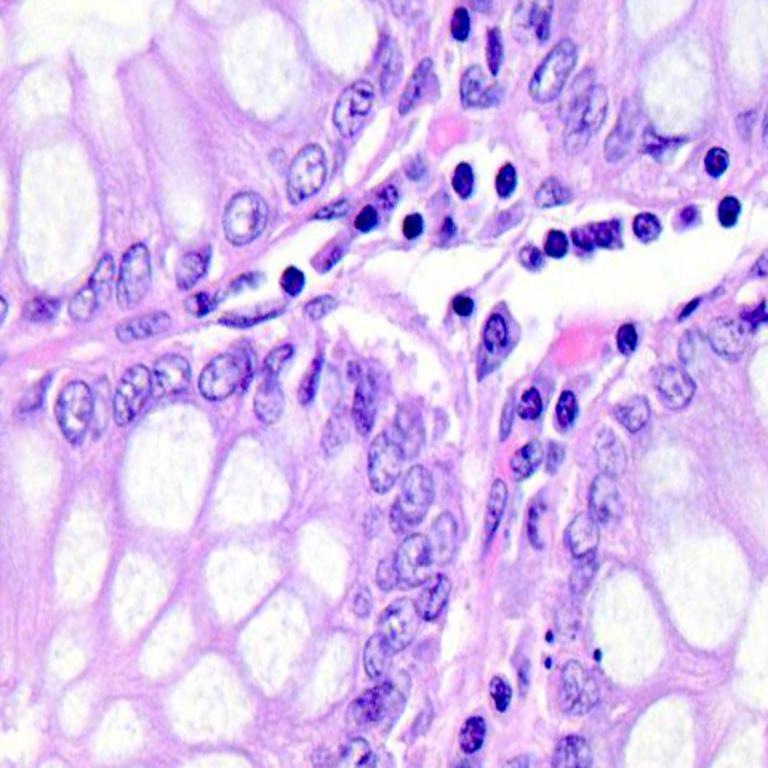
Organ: colon
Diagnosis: benign